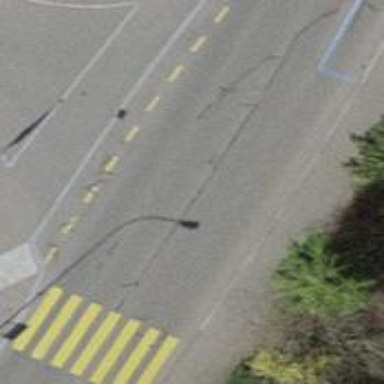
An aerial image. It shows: Residential road with asphalt surface. The road has sidewalks on both sides and dedicated cycle lane on the left side.